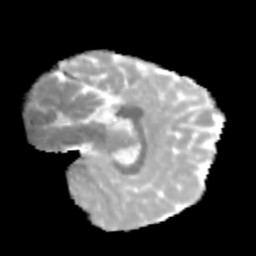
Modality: MD
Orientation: sagittal
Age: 12
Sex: female
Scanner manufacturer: siemens
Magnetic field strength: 3 T
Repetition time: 3.8 s
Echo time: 0.07 s